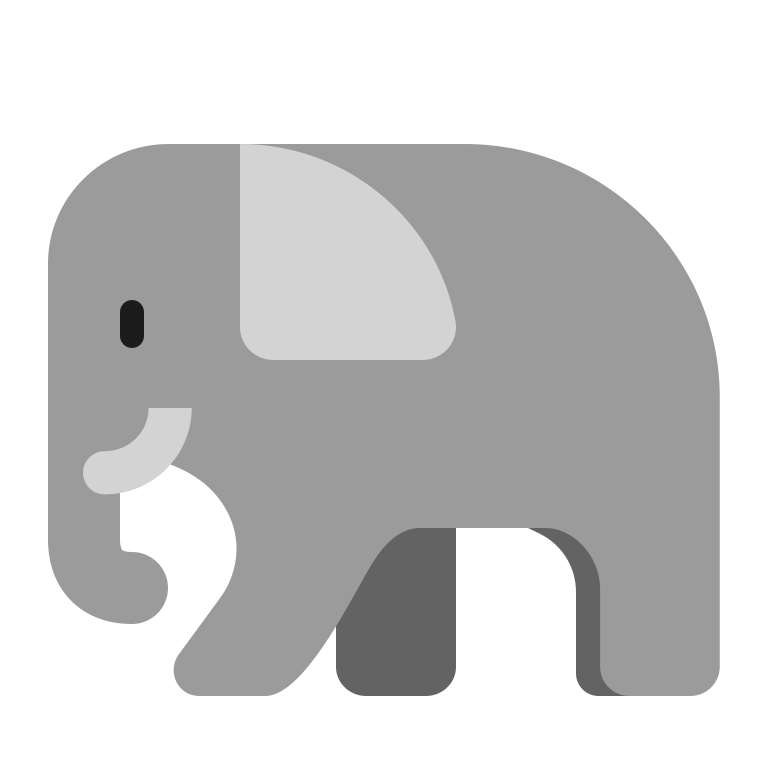
elephant flat